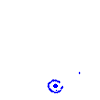
Particle: pion